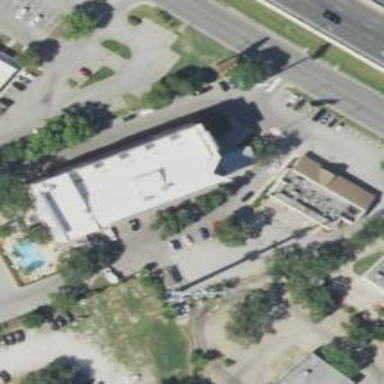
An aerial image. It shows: Hotel building.